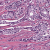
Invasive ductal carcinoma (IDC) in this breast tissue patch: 1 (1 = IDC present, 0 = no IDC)